Question: This question is about strategies for passing data objects around several components.
In the screenshot below, I have a with an initial route of a . Its in a that displays a component. Currently, the is open and is visible.
My goal is that when the user changes things in , I want to update the .
I could use a singleton object to store filters, but I still need to find a way to tell the that they changed.

'''
var defaultFilters = {
invited: true,
joined: false,
public: true,
private: false,
}
class MainTab extends Component {
constructor( props ){
super(props);
this.props.filters = defaultFilters;
}
render () {
var onFilterChange = function ( filters ) {
console.log("filters changed");
};
var filtersComponent = ( <Filters filters={this.props.filters} onFilterChange={onFilterChange.bind(this)} /> );
return (
<SideMenu menu = { filtersComponent } touchToClose={true} openMenuOffset={300} animation='spring'>
<NavigatorIOS
style={styles.container}
initialRoute={{
title: 'List',
component: ListComponent
}}
/>
</SideMenu>
);
}
}
'''
# Solved
'''
var onFilterChange = function ( filters ) {
console.log("filters changed");
this.refs.navigator.replace({
title: 'List',
component: ListComponent,
passProps: {
filters: filters
}
});
};
<NavigatorIOS
ref='navigator'
...
/>
'''
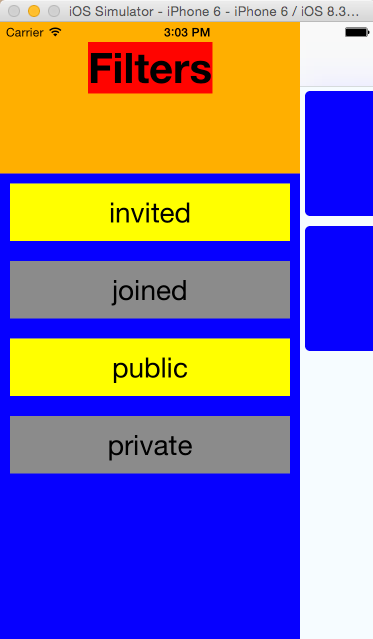
Answer: The route has a 'passProps' option which accepts an object of props, so that's how you pass props into the component in the navigator. You could potentially change your 'MainTab' state in 'onFilterChange' and pass that down via 'passProps'. Alternatively you may want to look at the 'replace' method on the navigator.
<URL>